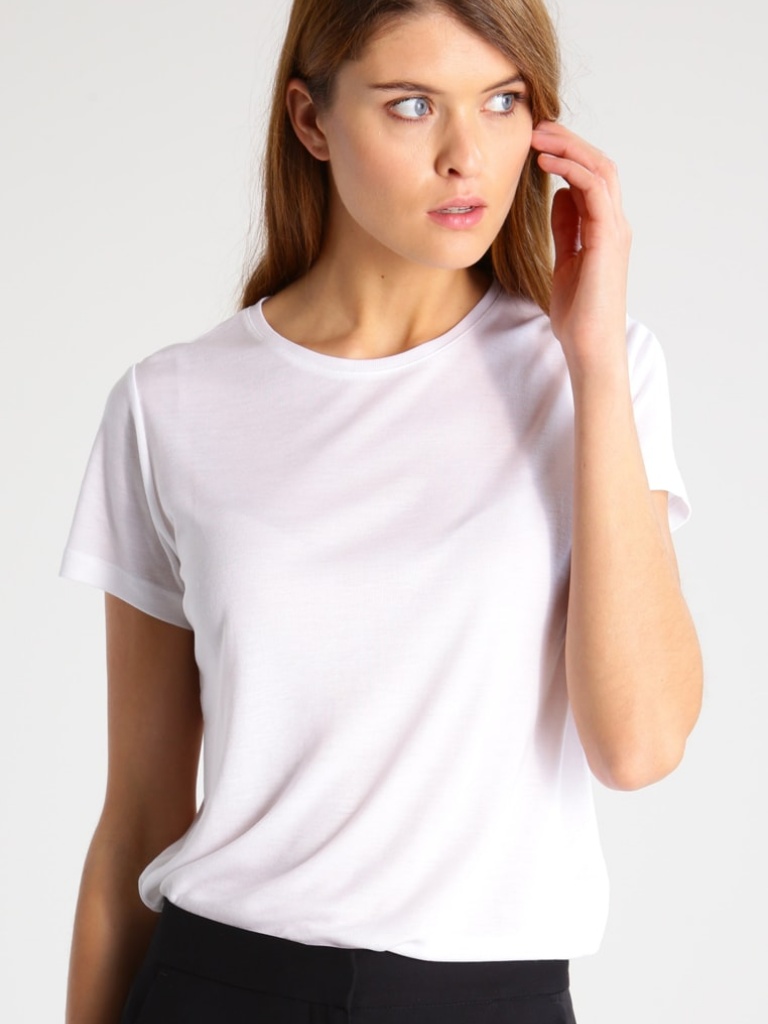
cotton relaxed short sleeve hip length Fully Tucked in crew t-shirt